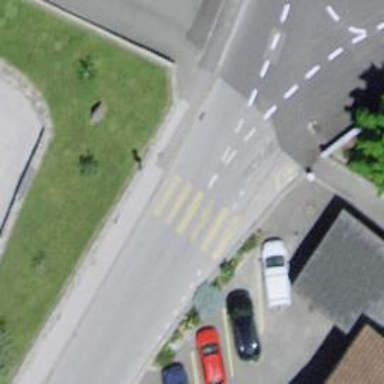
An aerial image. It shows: Uncontrolled zebra crossing on the road.